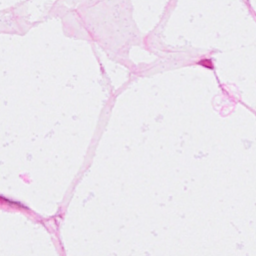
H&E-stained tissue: Breast